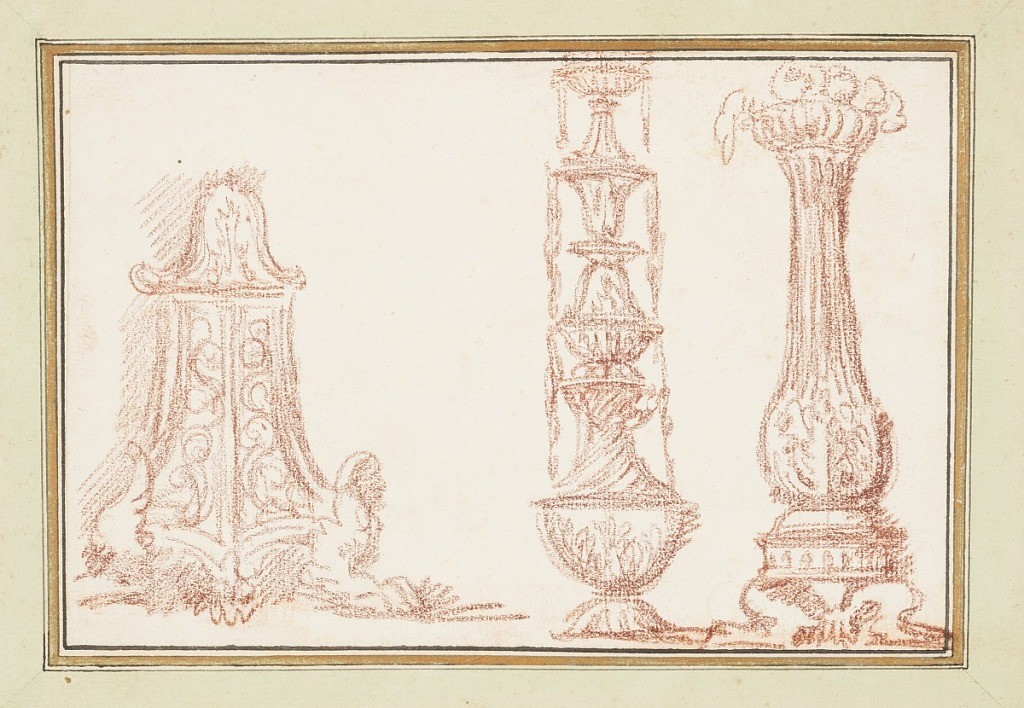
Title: Cabinet, fountain and pillar
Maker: Jean-Robert Ango, French, active in Rome 1759 –1770, d. 1773
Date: ca. 1759–70
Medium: Red chalk on paper
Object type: Drawing
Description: At left, an elaborate cabinet with one leg looking like the foot of a giant creature. In the center, a tall fountain. At right, a pillar.